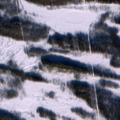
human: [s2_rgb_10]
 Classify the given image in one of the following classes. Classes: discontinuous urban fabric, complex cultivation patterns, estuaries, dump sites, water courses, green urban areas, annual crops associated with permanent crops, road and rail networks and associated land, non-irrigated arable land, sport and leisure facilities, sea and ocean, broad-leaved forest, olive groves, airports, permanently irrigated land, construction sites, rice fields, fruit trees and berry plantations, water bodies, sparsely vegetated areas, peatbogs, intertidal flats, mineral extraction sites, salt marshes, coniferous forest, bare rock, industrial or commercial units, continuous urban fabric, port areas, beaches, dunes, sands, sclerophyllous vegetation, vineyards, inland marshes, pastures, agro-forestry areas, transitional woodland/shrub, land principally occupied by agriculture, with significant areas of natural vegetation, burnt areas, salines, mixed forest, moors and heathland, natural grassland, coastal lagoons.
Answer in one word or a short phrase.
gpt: coniferous forest, mixed forest, transitional woodland/shrub, peatbogs